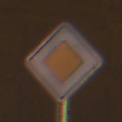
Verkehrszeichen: Vorfahrtsstrasse
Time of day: Night
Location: Outdoor (Urban)
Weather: Clear
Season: NotSpecified
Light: Artificial